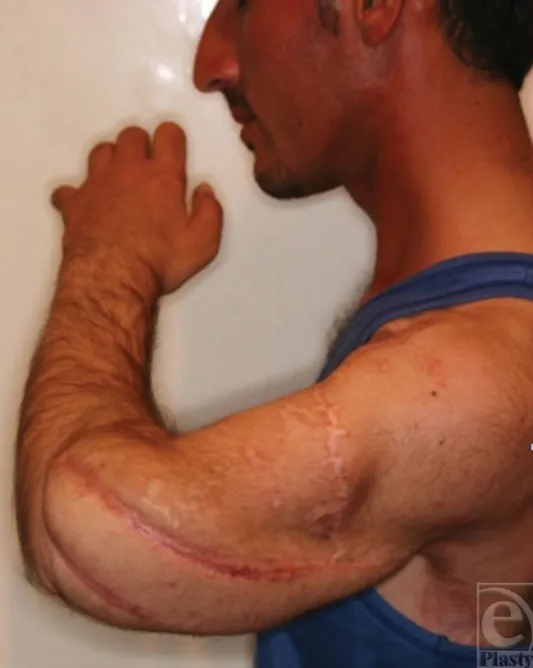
The flexed fingers and the good wrist neutral position.
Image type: medical_photograph (skin_photograph)